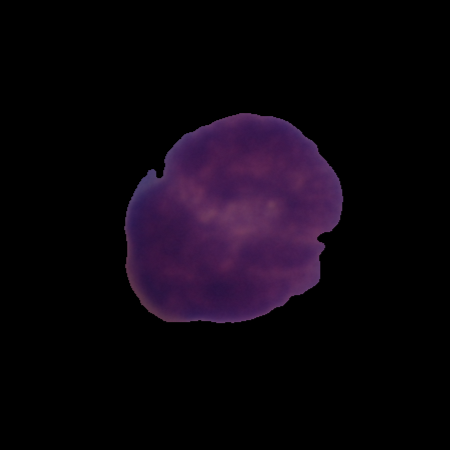
Label: cancer